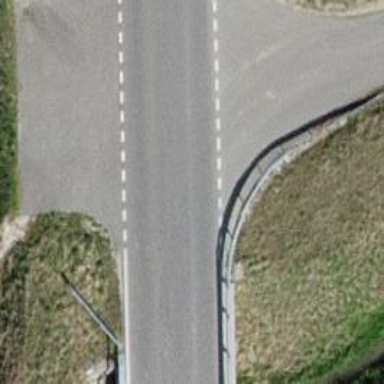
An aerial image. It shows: Tertiary road passing over bridge.